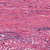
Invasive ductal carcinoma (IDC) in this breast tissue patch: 0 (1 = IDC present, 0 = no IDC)